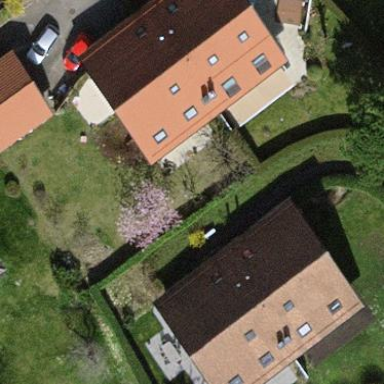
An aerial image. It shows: Gabled roofed house.